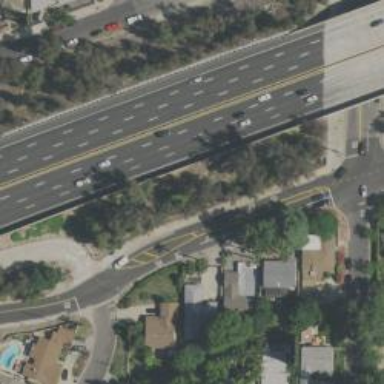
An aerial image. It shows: Tertiary road with asphalt surface and separate sidewalk.